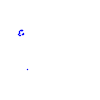
Particle: proton